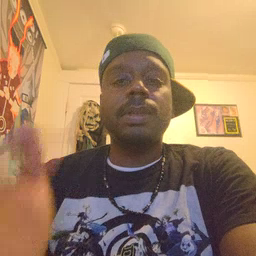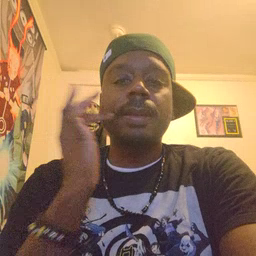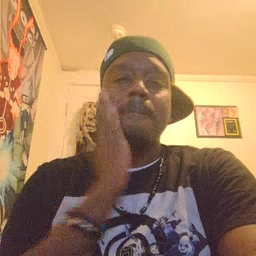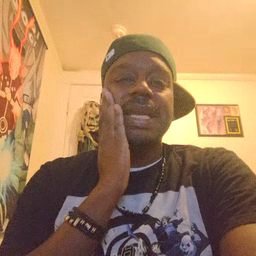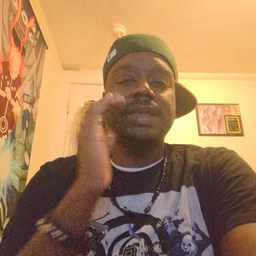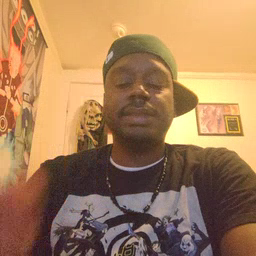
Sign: bee